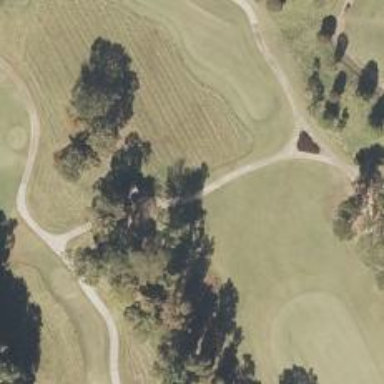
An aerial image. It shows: Service road designated as golf cart path.